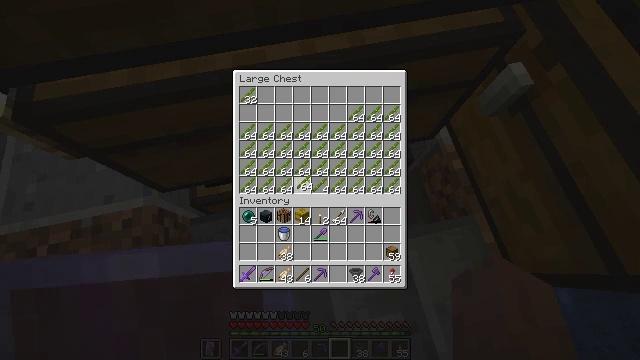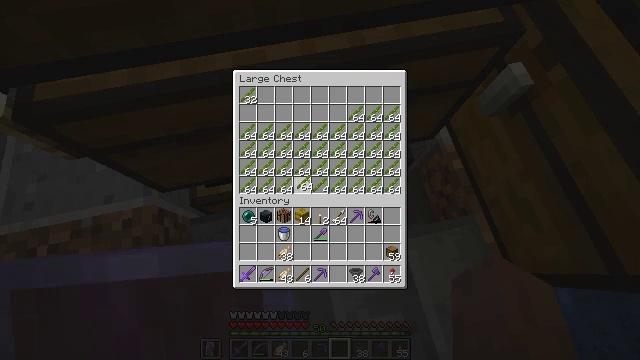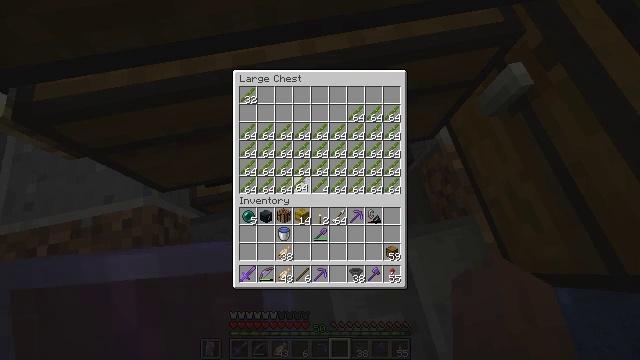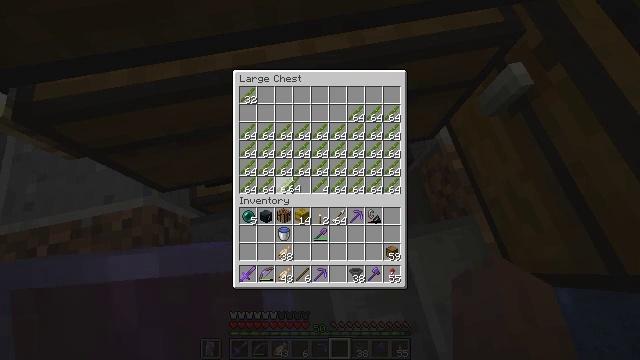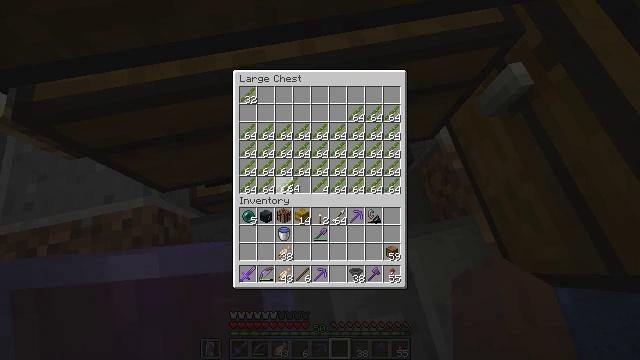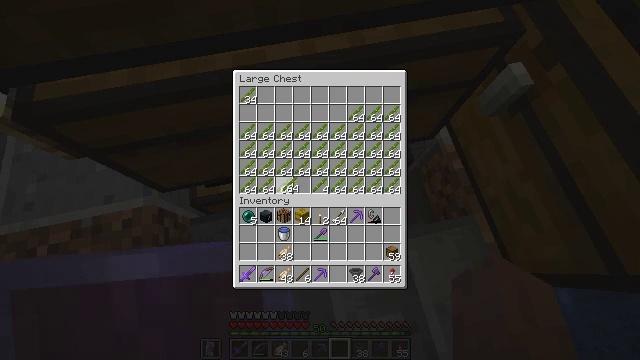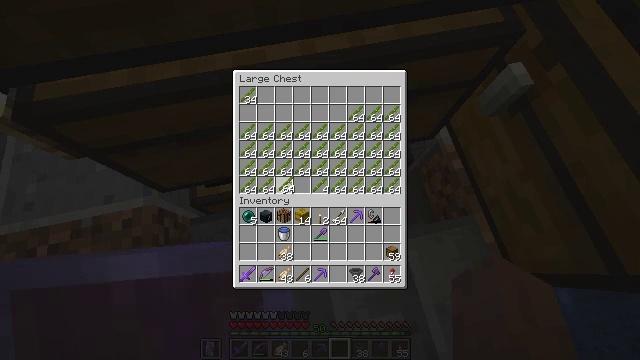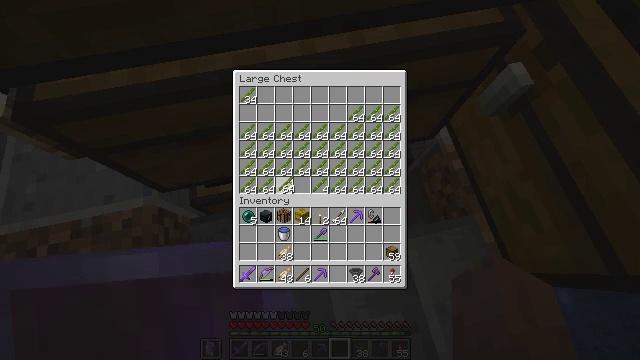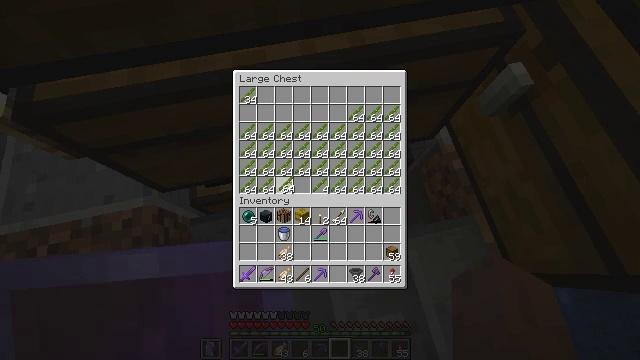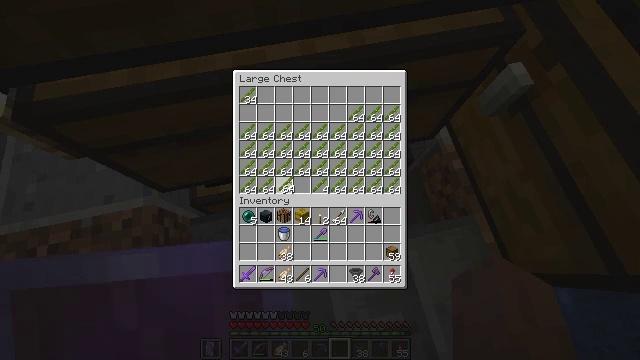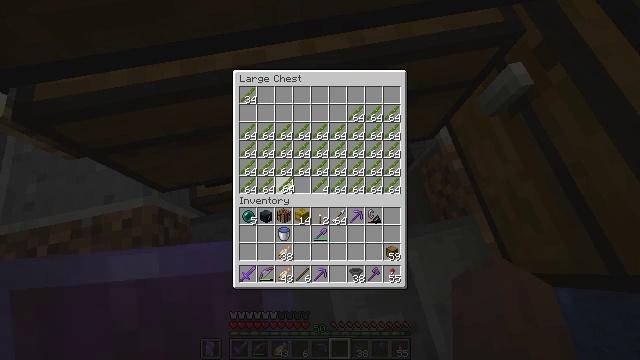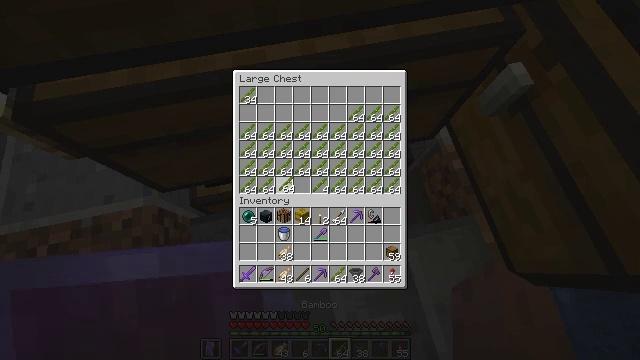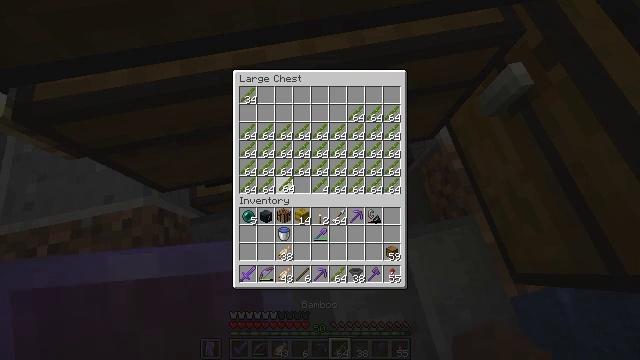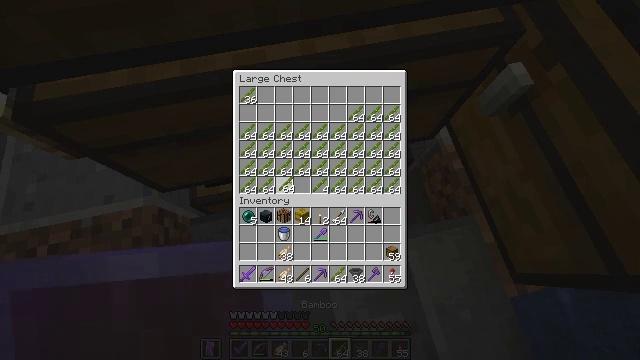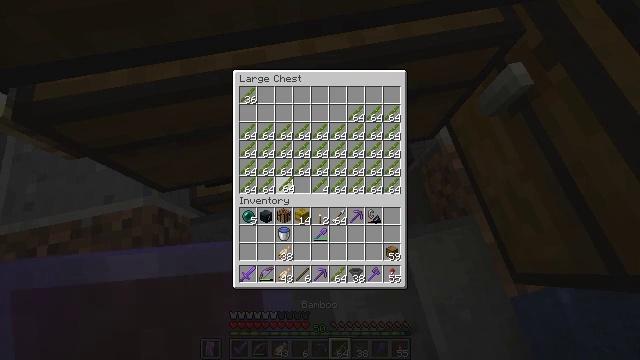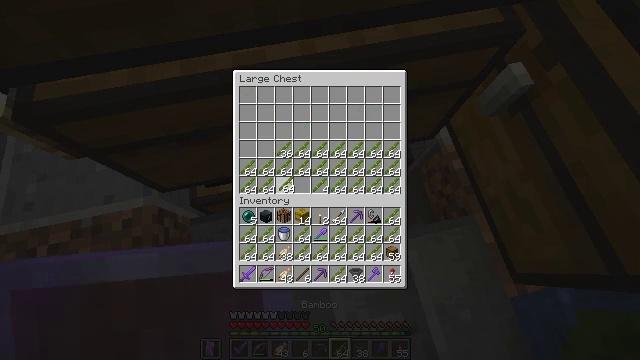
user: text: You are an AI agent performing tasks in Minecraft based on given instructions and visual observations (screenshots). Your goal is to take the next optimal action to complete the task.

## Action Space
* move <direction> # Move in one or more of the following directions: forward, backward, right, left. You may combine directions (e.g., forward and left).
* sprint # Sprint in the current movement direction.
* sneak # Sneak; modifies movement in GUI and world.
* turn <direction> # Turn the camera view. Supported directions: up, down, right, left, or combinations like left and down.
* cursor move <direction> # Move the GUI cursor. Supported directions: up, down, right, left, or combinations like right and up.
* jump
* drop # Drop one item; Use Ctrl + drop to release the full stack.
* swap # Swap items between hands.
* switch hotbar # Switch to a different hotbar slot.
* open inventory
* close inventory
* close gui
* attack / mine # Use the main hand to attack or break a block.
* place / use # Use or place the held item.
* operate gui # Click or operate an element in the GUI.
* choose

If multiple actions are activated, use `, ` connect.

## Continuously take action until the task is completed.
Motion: motion action
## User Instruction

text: Reclaim the chest into your inventory.
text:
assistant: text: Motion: no_op
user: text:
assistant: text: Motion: no_op
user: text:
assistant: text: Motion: turn left
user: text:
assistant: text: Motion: sneak
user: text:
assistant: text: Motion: sneak
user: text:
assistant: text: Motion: sneak
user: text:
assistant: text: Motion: sneak
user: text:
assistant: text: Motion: sneak
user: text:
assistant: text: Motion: sneak, attack / mine
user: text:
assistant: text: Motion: sneak, attack / mine
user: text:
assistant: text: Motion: sneak
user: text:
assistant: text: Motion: sneak, attack / mine
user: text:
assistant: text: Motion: sneak, attack / mine
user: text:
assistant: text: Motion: sneak, attack / mine
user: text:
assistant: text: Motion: sneak
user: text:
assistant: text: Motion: sneak
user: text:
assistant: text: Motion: sneak
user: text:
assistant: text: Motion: sneak
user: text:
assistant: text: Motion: sneak
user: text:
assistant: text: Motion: sneak
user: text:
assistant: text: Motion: sneak
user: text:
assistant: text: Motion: sneak
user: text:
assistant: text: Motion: sneak, turn right
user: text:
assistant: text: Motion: sneak
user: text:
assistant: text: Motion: attack / mine
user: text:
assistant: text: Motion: attack / mine
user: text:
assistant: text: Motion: attack / mine
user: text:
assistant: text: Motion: no_op
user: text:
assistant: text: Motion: no_op
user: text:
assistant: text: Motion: no_op